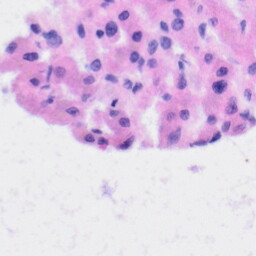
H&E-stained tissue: Liver